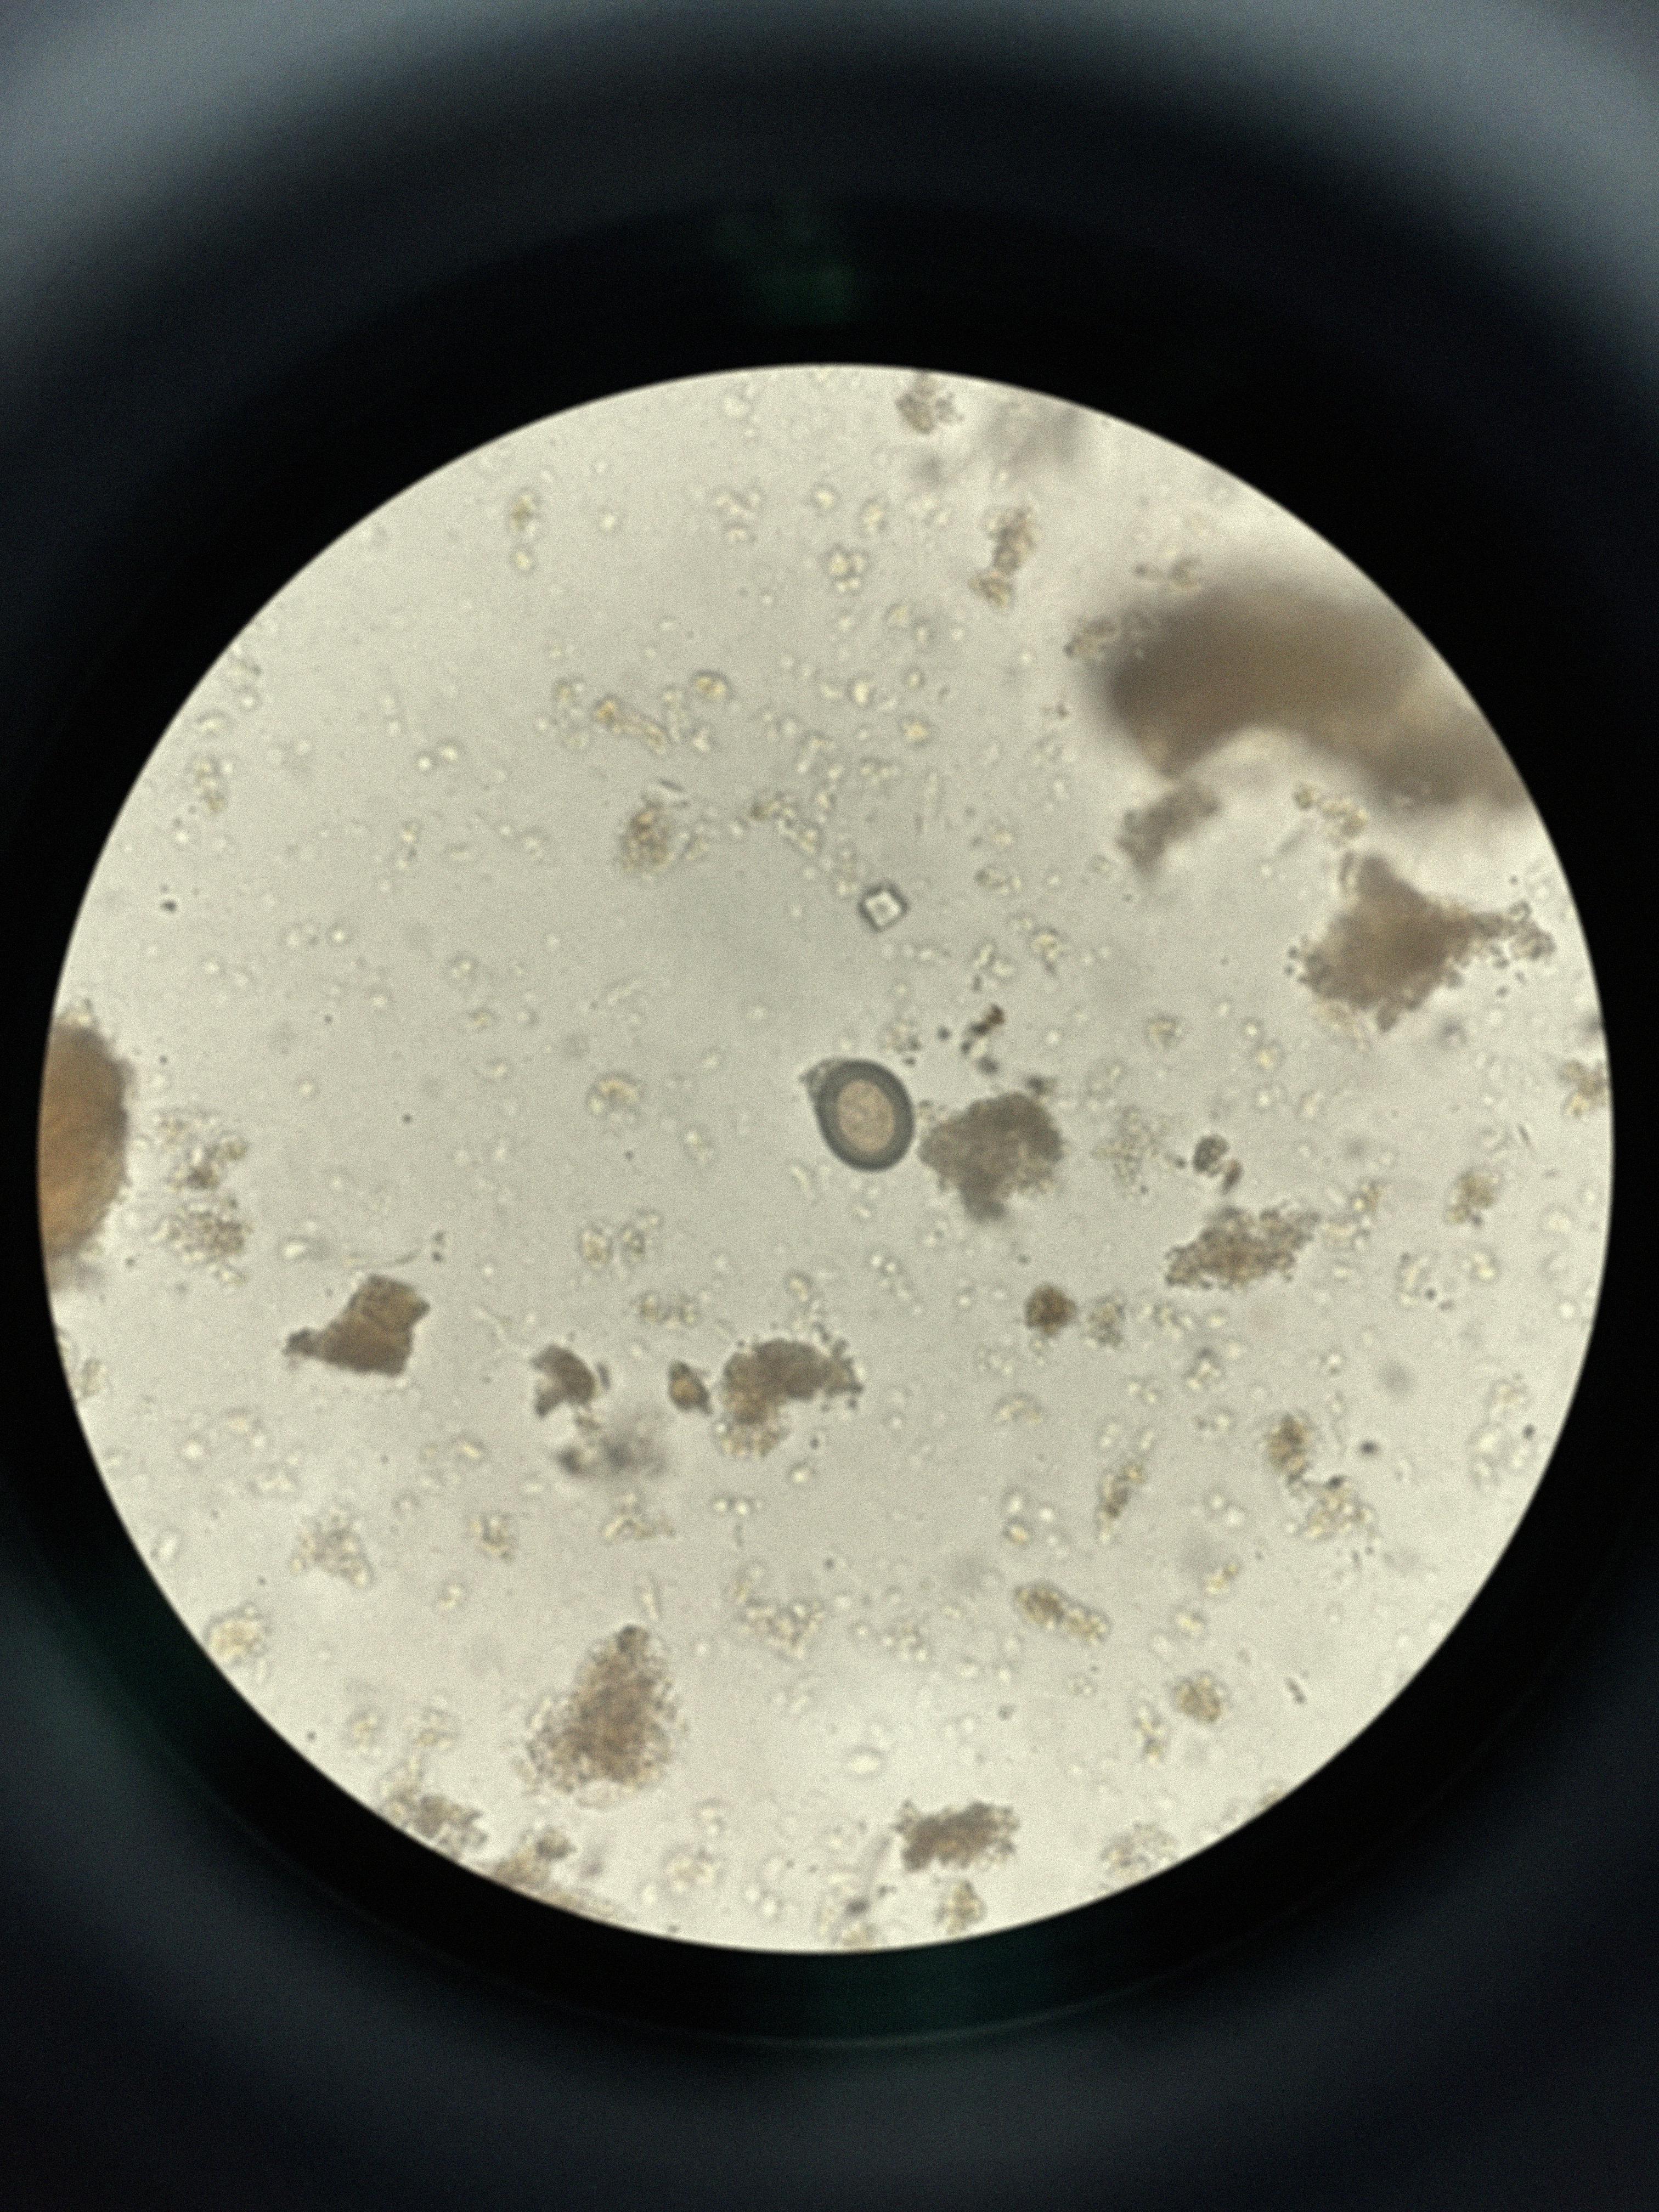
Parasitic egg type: Taenia spp. egg